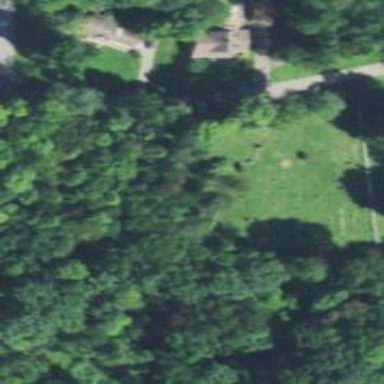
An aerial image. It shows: Cemetery.